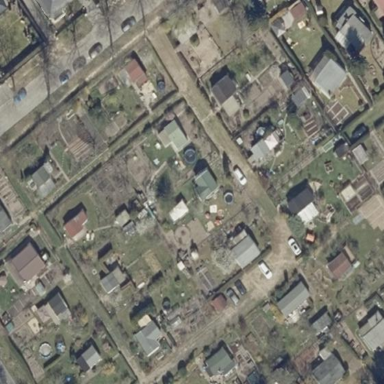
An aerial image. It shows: Allotments area.